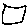
Label: square